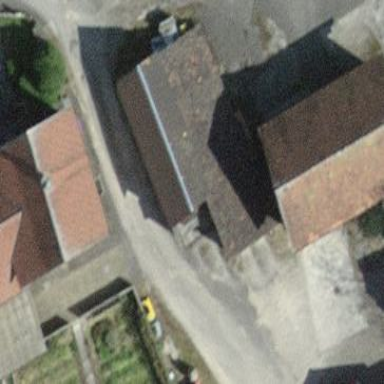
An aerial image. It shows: Rural barn.